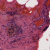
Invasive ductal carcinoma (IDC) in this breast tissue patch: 0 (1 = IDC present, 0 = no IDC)